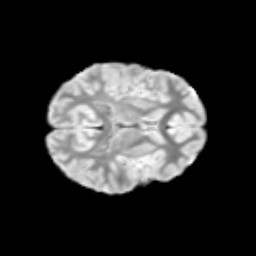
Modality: T2w
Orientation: axial
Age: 10
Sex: male
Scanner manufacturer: siemens
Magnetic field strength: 3 T
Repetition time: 3.8 s
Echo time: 0.07 s